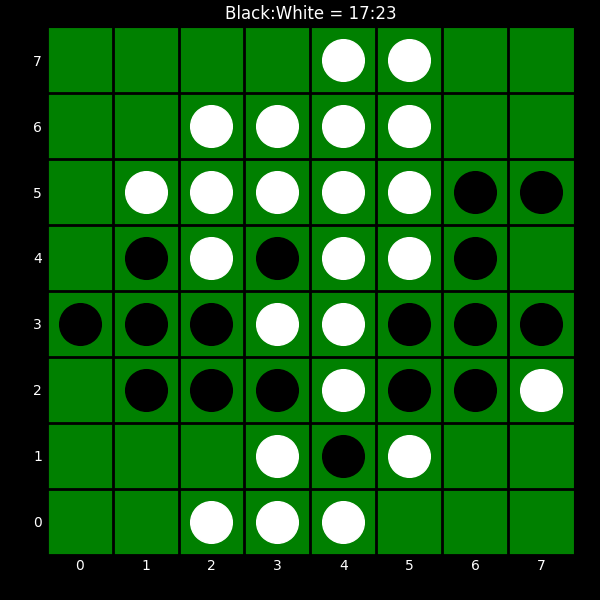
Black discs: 17
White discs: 23